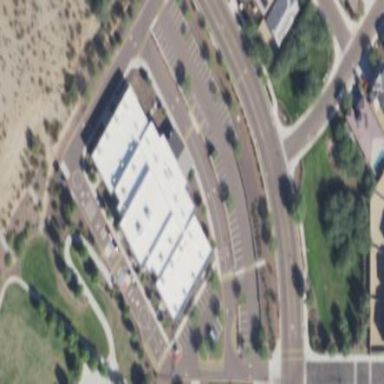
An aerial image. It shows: Parking area.